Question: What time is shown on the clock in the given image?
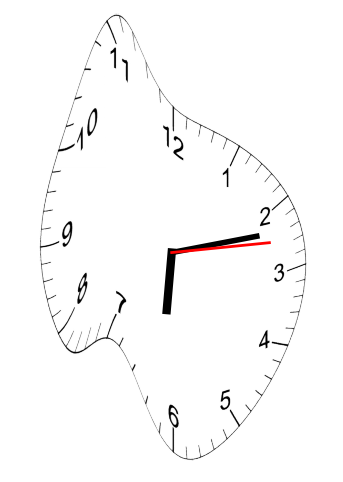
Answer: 06:12:13